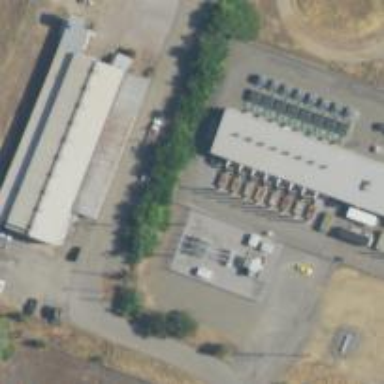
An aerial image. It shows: Gas-powered generator.